Interaction volume radius: 10 \u00c5
Interaction volume height: 25 \u00c5
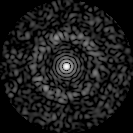
Disorder parameter: 0.8469